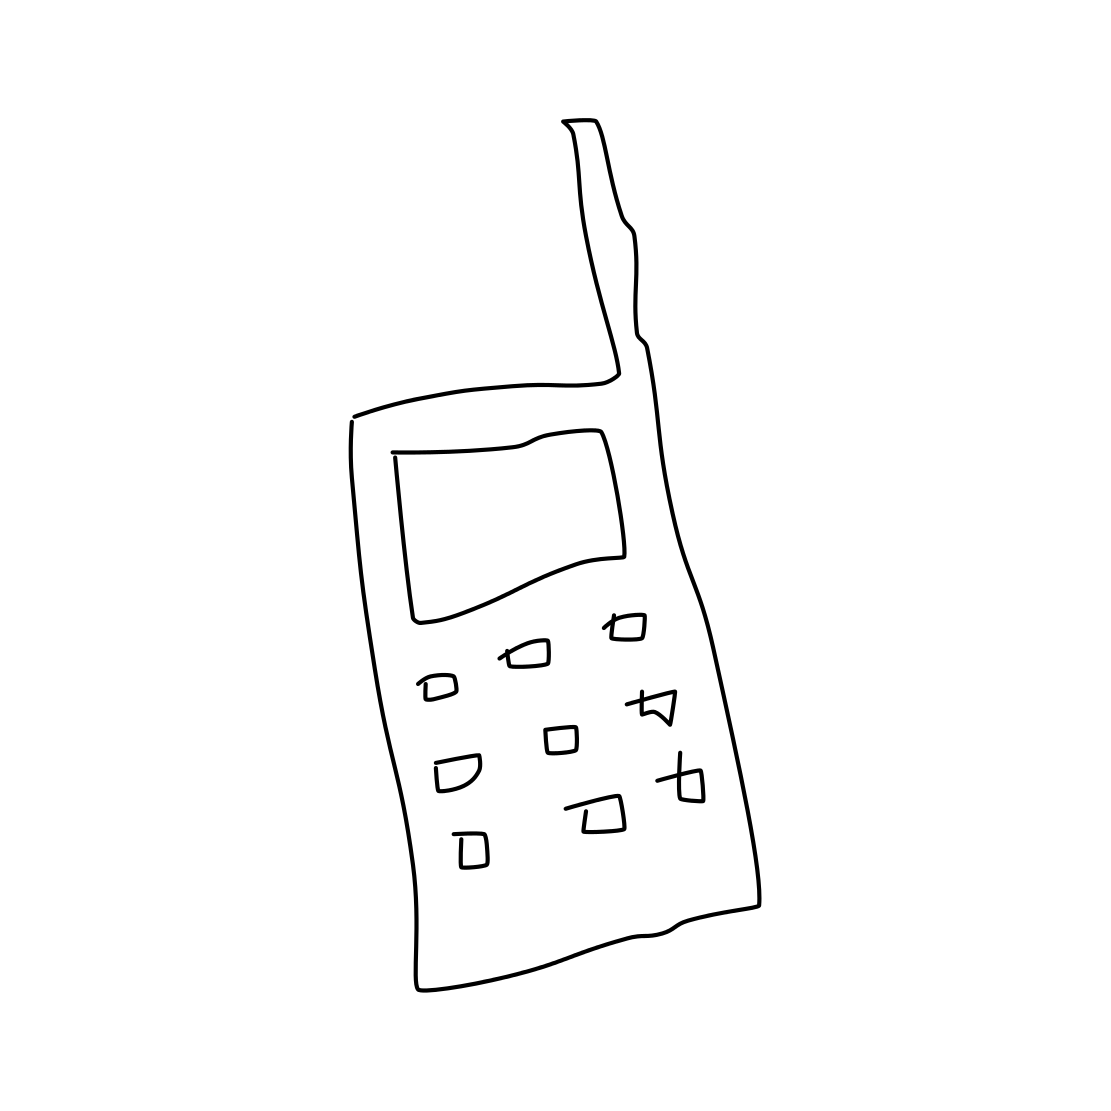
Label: cell phone